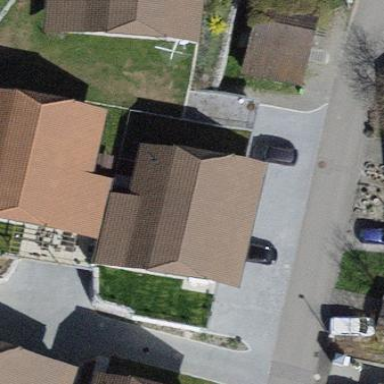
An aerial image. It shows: Simple and straightforward house.